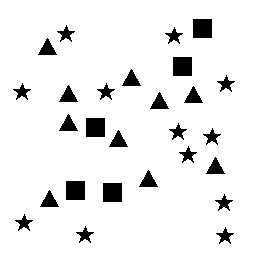
Squares: 5
Triangles: 10
Stars: 12
Total shapes: 27